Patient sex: M
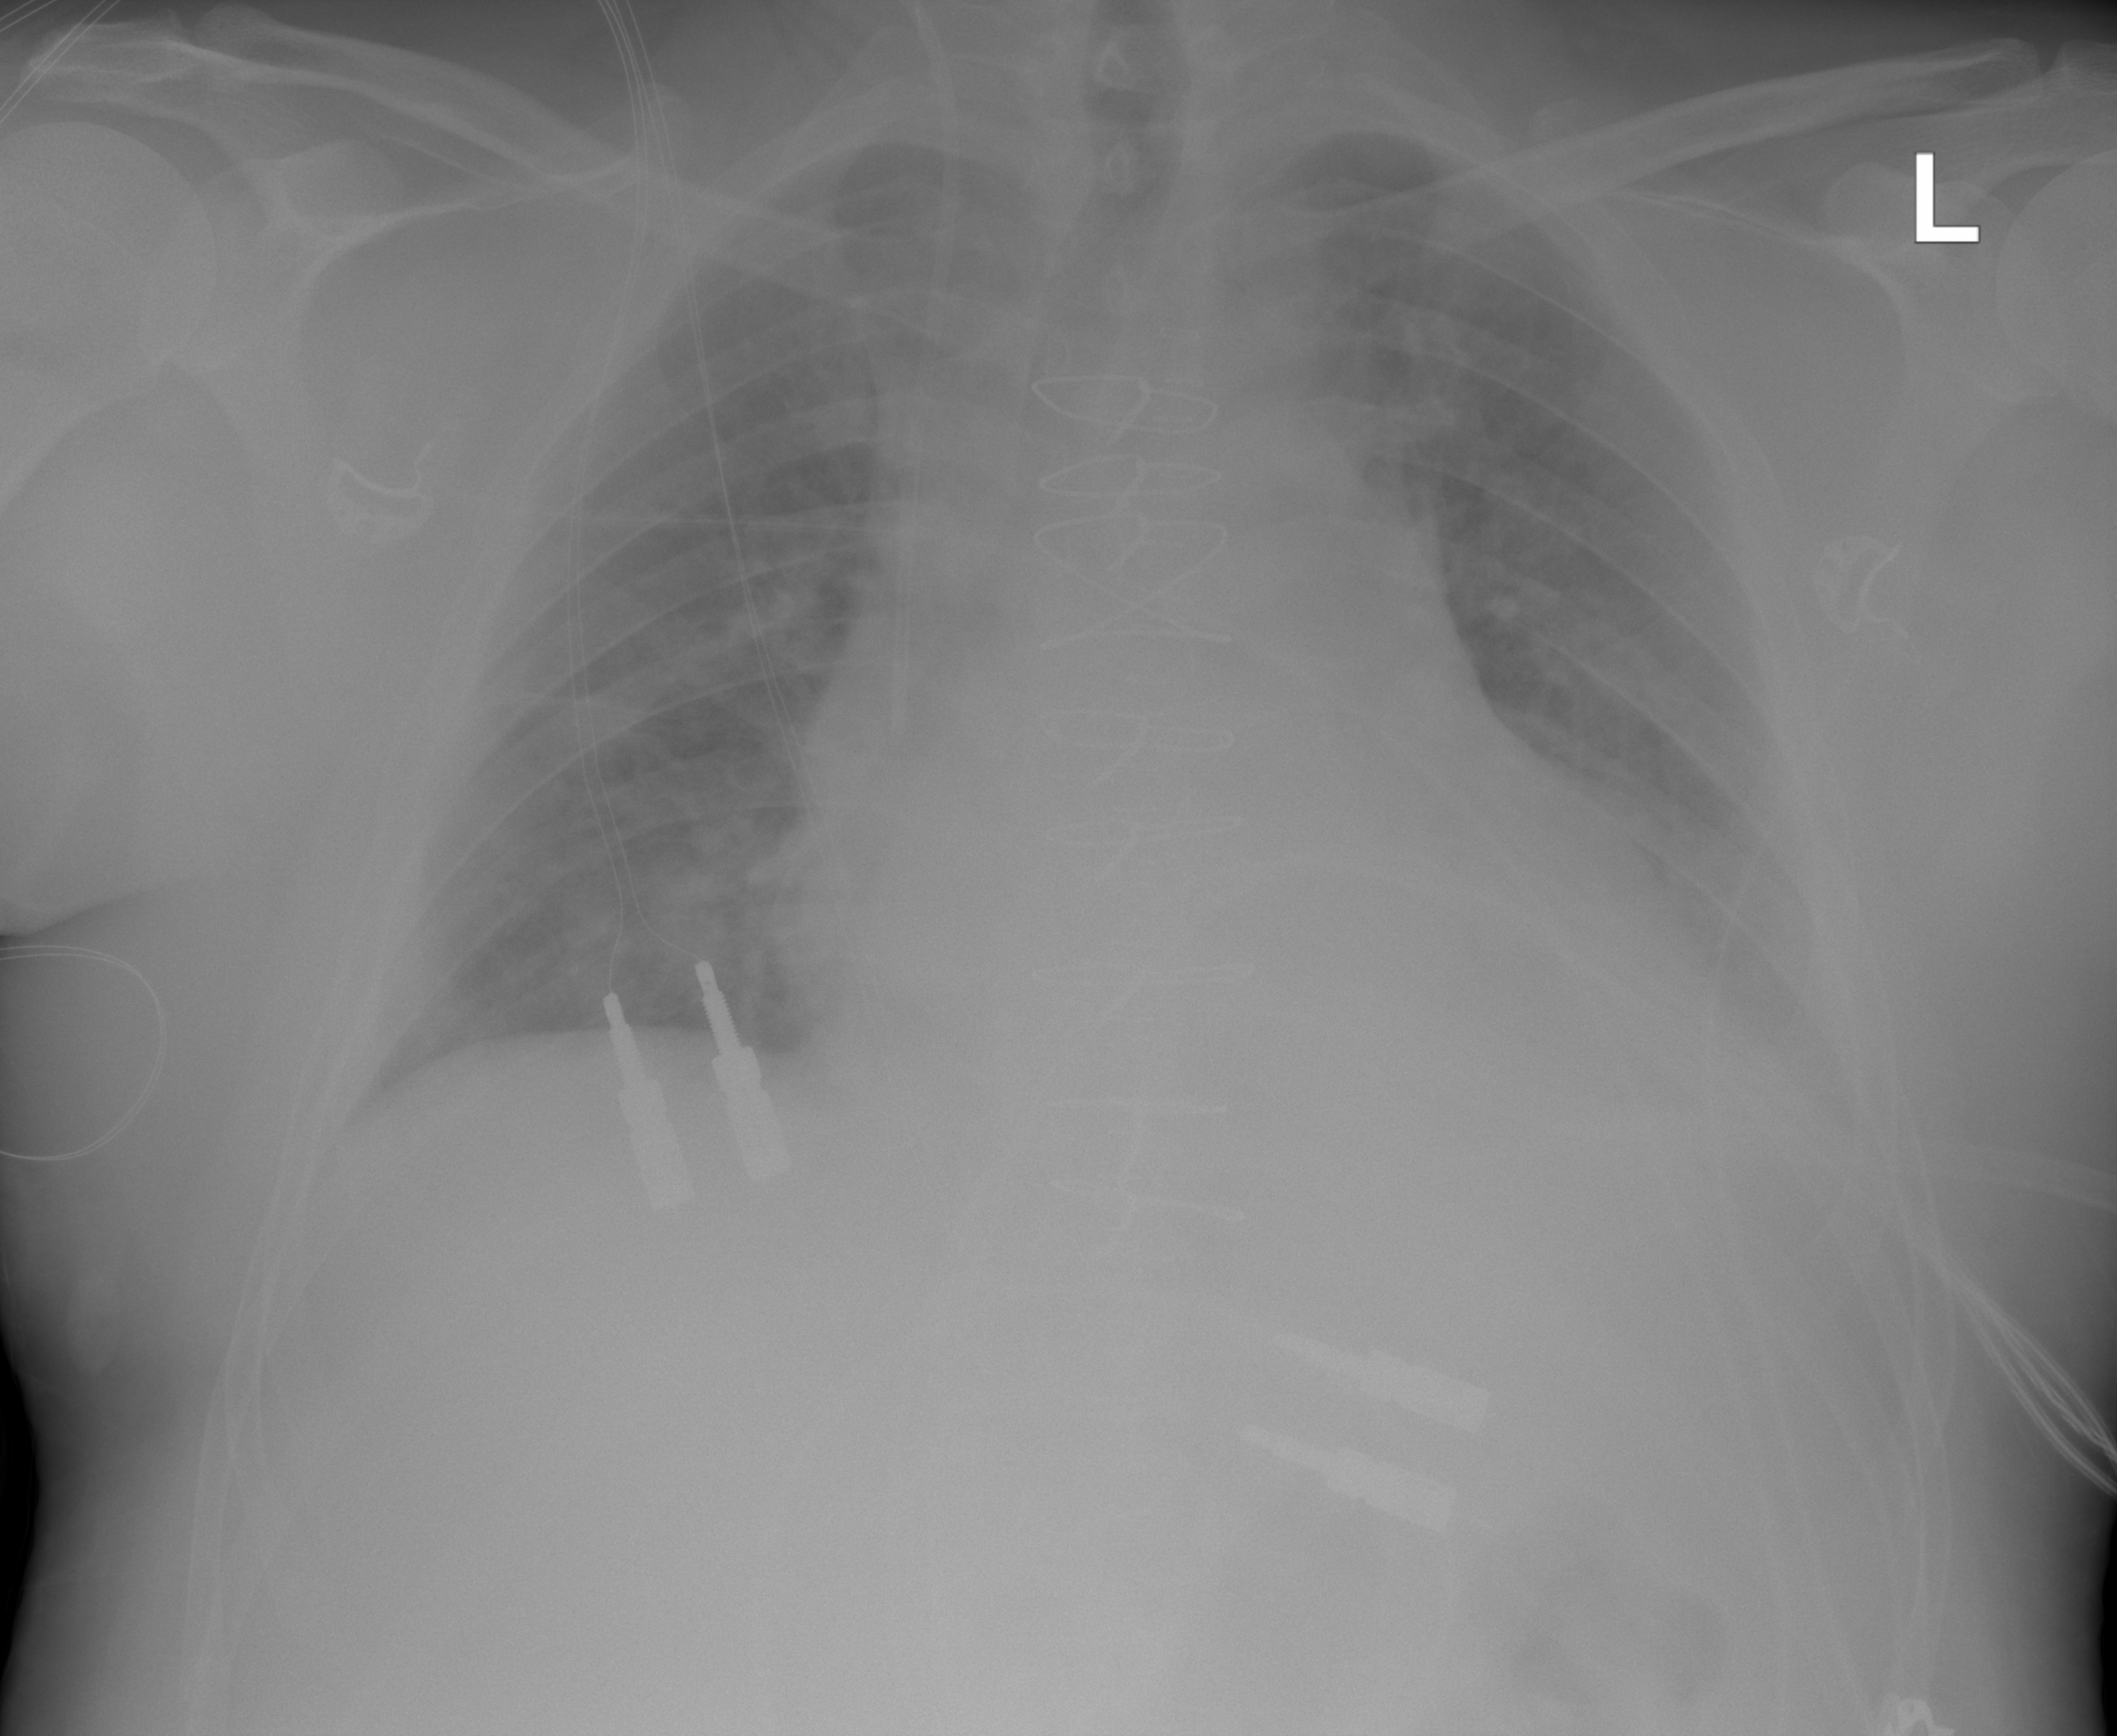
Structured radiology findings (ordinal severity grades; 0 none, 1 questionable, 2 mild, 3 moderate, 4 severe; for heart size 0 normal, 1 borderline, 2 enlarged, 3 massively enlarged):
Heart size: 2
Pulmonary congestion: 2
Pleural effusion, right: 0
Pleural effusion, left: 2
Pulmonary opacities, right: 2
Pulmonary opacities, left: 2
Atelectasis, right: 2
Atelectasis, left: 2